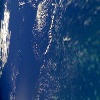
Label: water